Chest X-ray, PA view. Patient: 55 years old, sex M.
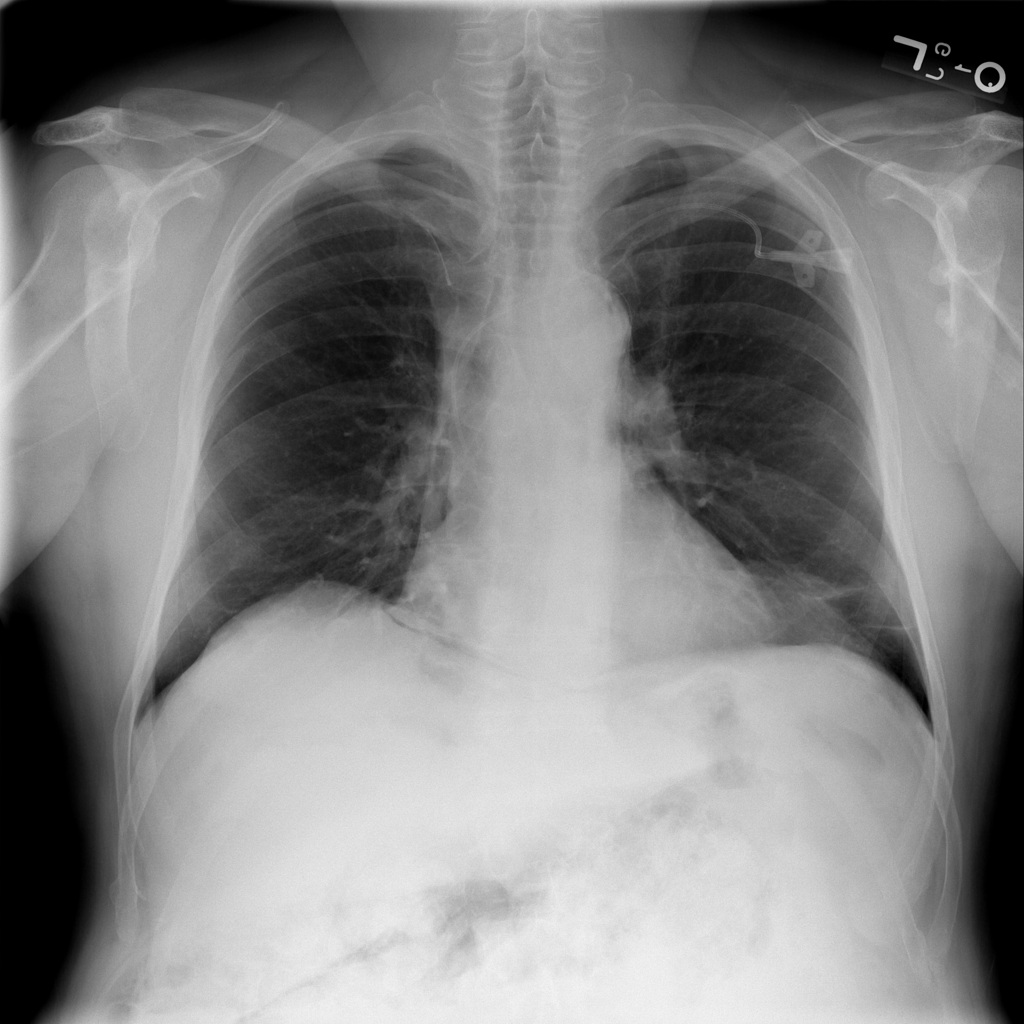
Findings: Atelectasis